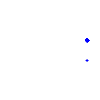
Particle: kaon